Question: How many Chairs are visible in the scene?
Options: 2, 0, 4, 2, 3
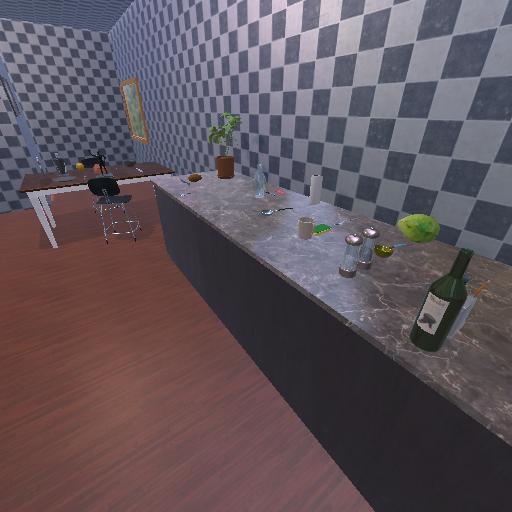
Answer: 2